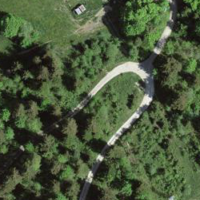
EUNIS habitat code: 41
Species observed at this site:
Chamaenerion angustifolium